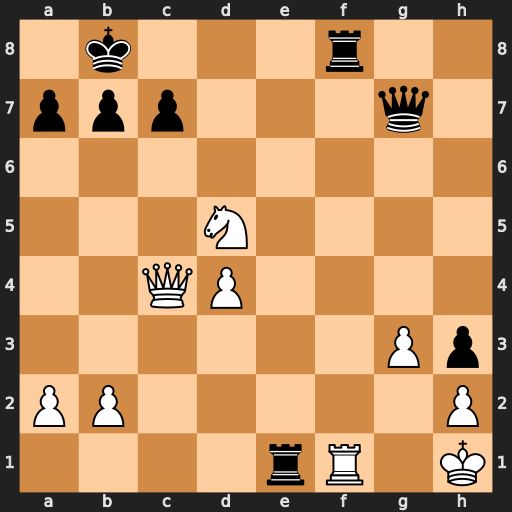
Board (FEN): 1k3r2/ppp3q1/8/3N4/2QP4/6Pp/PP5P/4rR1K
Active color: w
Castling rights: -
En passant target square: -
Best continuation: Rxe1 Qf7 Qxc7+ Qxc7 Nxc7